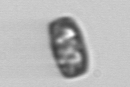
Label: Thalassiosira